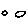
Label: circle